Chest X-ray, PA view. Patient: 32 years old, sex M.
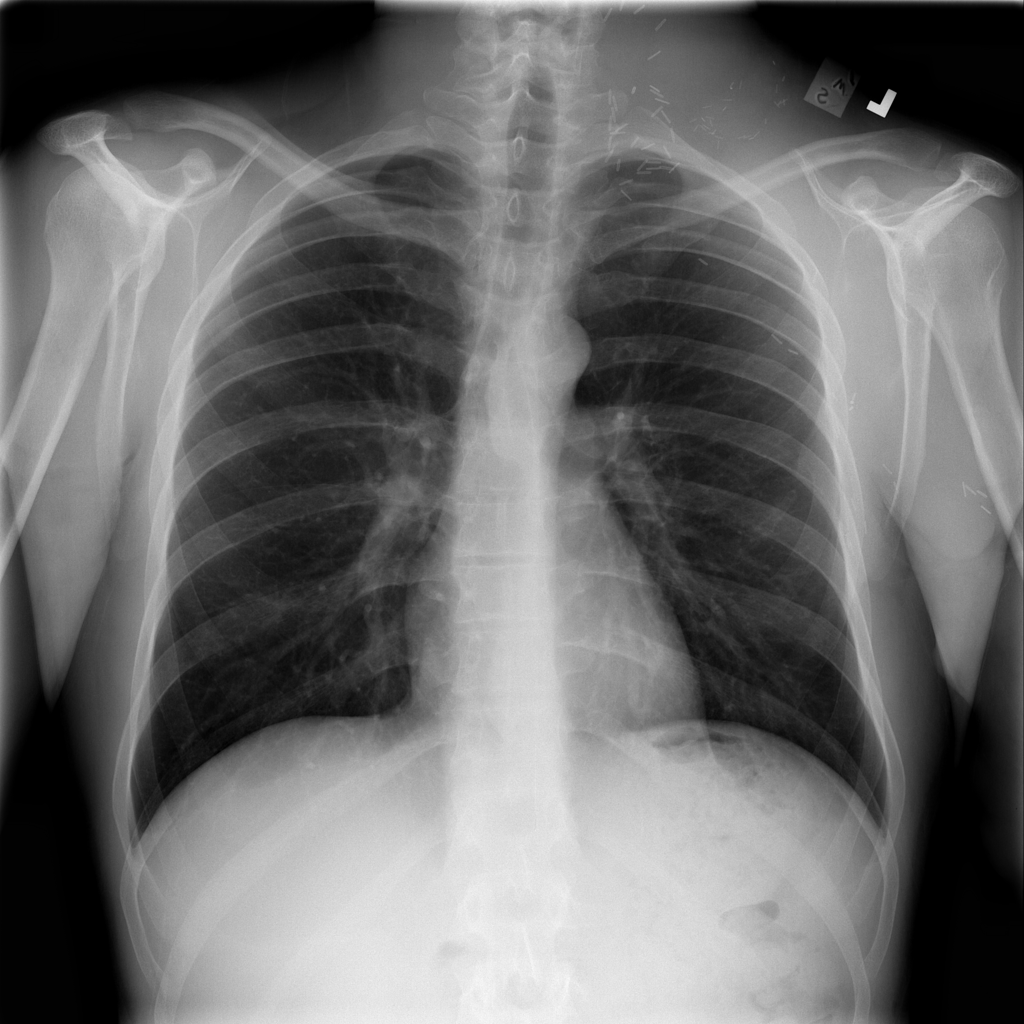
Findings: No Finding